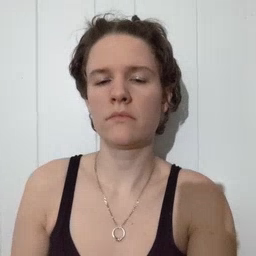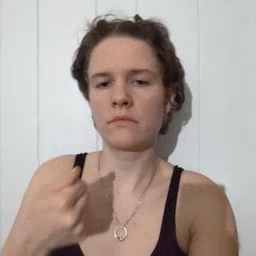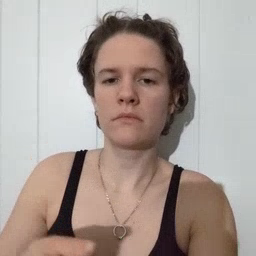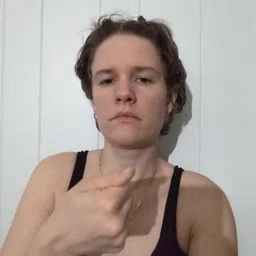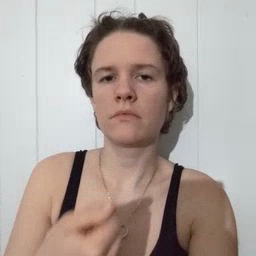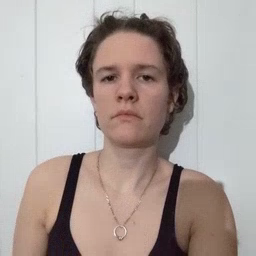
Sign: hide